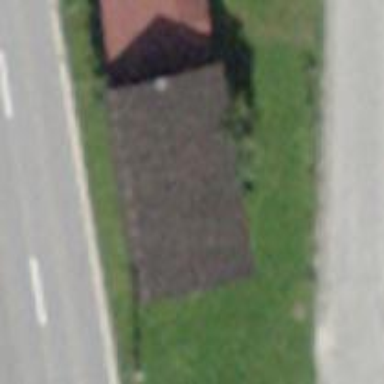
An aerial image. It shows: Barn.